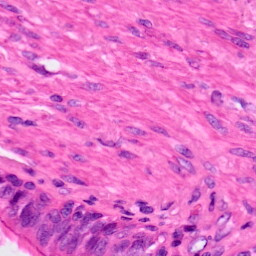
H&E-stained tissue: Lung